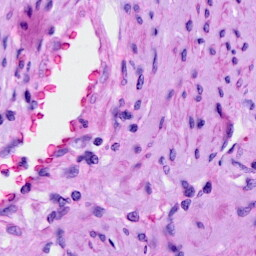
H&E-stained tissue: Cervix